Question: I have an INSTR_ROUTING database table with three columns:

My Java code is:
'''
public Map<String, String> getInstrumentRouting() {
return getSqlSession().selectMap(NAMESPACE_PFX + "getInstrumentRouting", "INSTR_INSTANCE_NM");
'''
and mybatis I've tried multiple ways, the latest two are:
'''
<select id="getInstrumentRouting" resultType="java.util.HashMap">
select INSTR_ROUTING_ID as irId,
INSTR_INSTANCE_NM as instrumentName,
LAB_SYSTEM_NM as destinationName
from INSTR_ROUTING
WHERE INSTR_ROUTING_ID = #{irId, jdbcType=VARCHAR}
</select>
'''
and:
'''
<resultMap id="instrumentRoutingMap" type="com.labcorp.adapter.di.common.InstrumentRoute">
<result column="INSTR_INSTANCE_NM" property="instrumentName"
jdbcType="VARCHAR" />
<result column="LAB_SYSTEM_NM" property="queueInstanceName"
jdbcType="VARCHAR" />
</resultMap>
<select id="getInstrumentRouting" resultMap="instrumentRoutingMap">
select INSTR_ROUTING_ID as irId,
INSTR_INSTANCE_NM as instrumentName,
LAB_SYSTEM_NM as destinationName
from INSTR_ROUTING
WHERE INSTR_ROUTING_ID = #{irId, jdbcType=VARCHAR}
</select>
'''
All I've been able to get is an empty Map "{}" or an exception, e.g. saying it can't find the type "java.util.HashMap".
Can anyone set me straight? This should be easy...
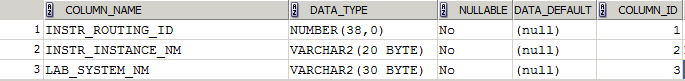
Answer: I got a simplified version working. I changed it to only get the one LAB_SYSTEM_NM for a given INSTR_INSTANCE_NM (instead of loading the entire table).
'''
<?xml version="1.0" encoding="UTF-8"?>
'''
'''
<select id="getDiInstanceName" resultType="String">
select LAB_SYSTEM_NM as destinationName
from INSTR_ROUTING
WHERE INSTR_INSTANCE_NM = #{instrumentName, jdbcType=VARCHAR}
</select>
'''
'''
public String getDiInstanceNameFor(String instrumentName) {
return getSqlSession().selectOne(NAMESPACE_PFX + "getDiInstanceName", instrumentName);
}
'''
Hope that helps someone else.